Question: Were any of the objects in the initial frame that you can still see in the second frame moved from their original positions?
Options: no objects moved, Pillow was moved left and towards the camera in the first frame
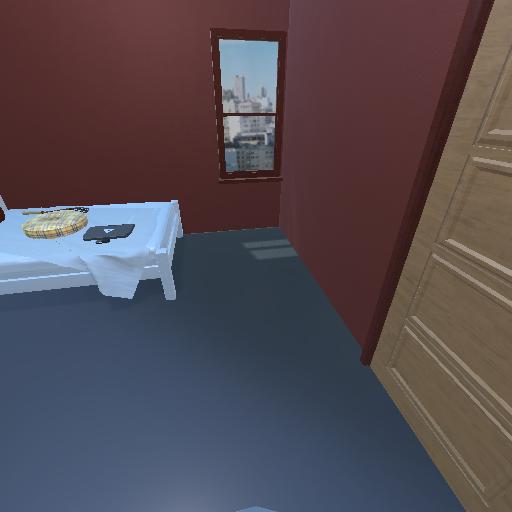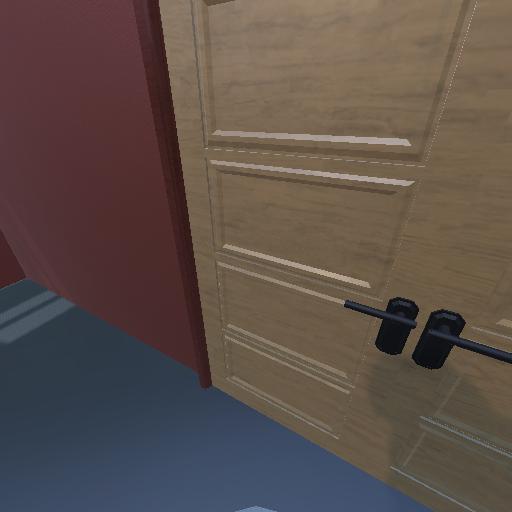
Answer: no objects moved